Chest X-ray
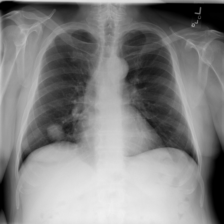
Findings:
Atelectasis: negative
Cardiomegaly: negative
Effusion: negative
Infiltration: negative
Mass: negative
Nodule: positive
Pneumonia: negative
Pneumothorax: negative
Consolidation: negative
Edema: negative
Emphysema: negative
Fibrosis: negative
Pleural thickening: negative
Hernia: negative